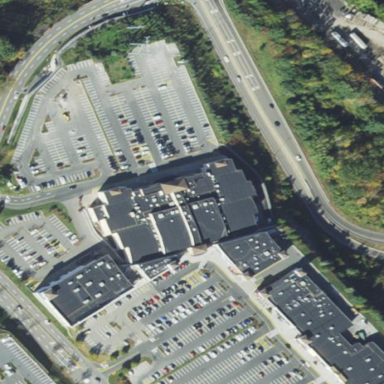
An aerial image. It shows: Cinema building.